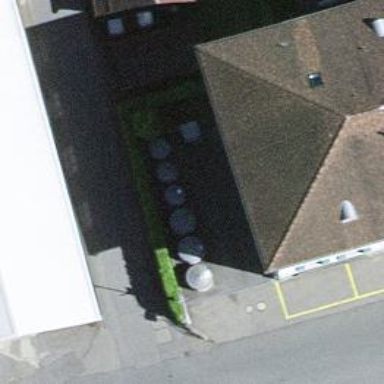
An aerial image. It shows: Waste disposal facility.